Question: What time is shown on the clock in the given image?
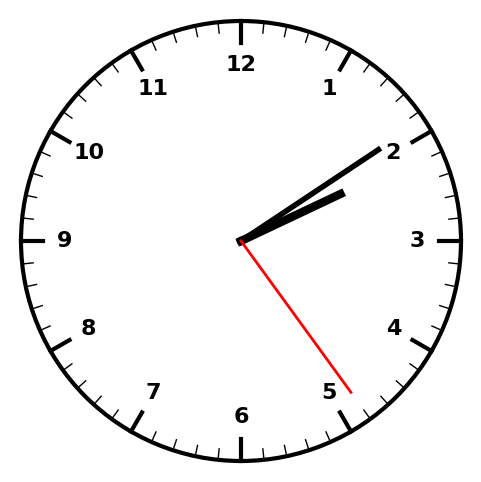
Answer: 02:09:24